Question: I have a storyboard which start with a login page. And I have a User class like this
'''
class User {
// Properties
var firmCode : String
var firmId : String
var userId : String
// Default Initializer
init() {
self.firmCode = ""
self.firmId = ""
self.userId = ""
}
// Defult Initializer with prams
init(firmCode: String, firmId: String, userId: String) {
self.firmCode = firmCode
self.firmId = firmId
self.userId = userId
}
}
'''
I am generating some values in login page, and I can create my User object with these values.
Now I want to make this object global and use this user object in all scene.
How to pass this object to other scenes? For example I want to pass this values with my object to an embed static table view controller like this

Note: Does it matter, the embed controller has a tab bar controller? I guess I need to use my delegate file?
EDIT:
Now I have created my global object like this:
'''
// test value
let firmId = "Company Id"
// Creating user object without user class declaration
NSUserDefaults.standardUserDefaults().setObject(firmId, forKey: "testFirmId")
'''
And trying to get my object like this:
'''
// Creating user variable in other scene by globally
let getValue : AnyObject? = NSUserDefaults.standardUserDefaults().objectForKey("testFirmId")
// checking
println(getValue!)
'''
But now the value return to me as AnyObject, I need the convert it String to apply like this:
'''
someLabel.text = getValue!
'''
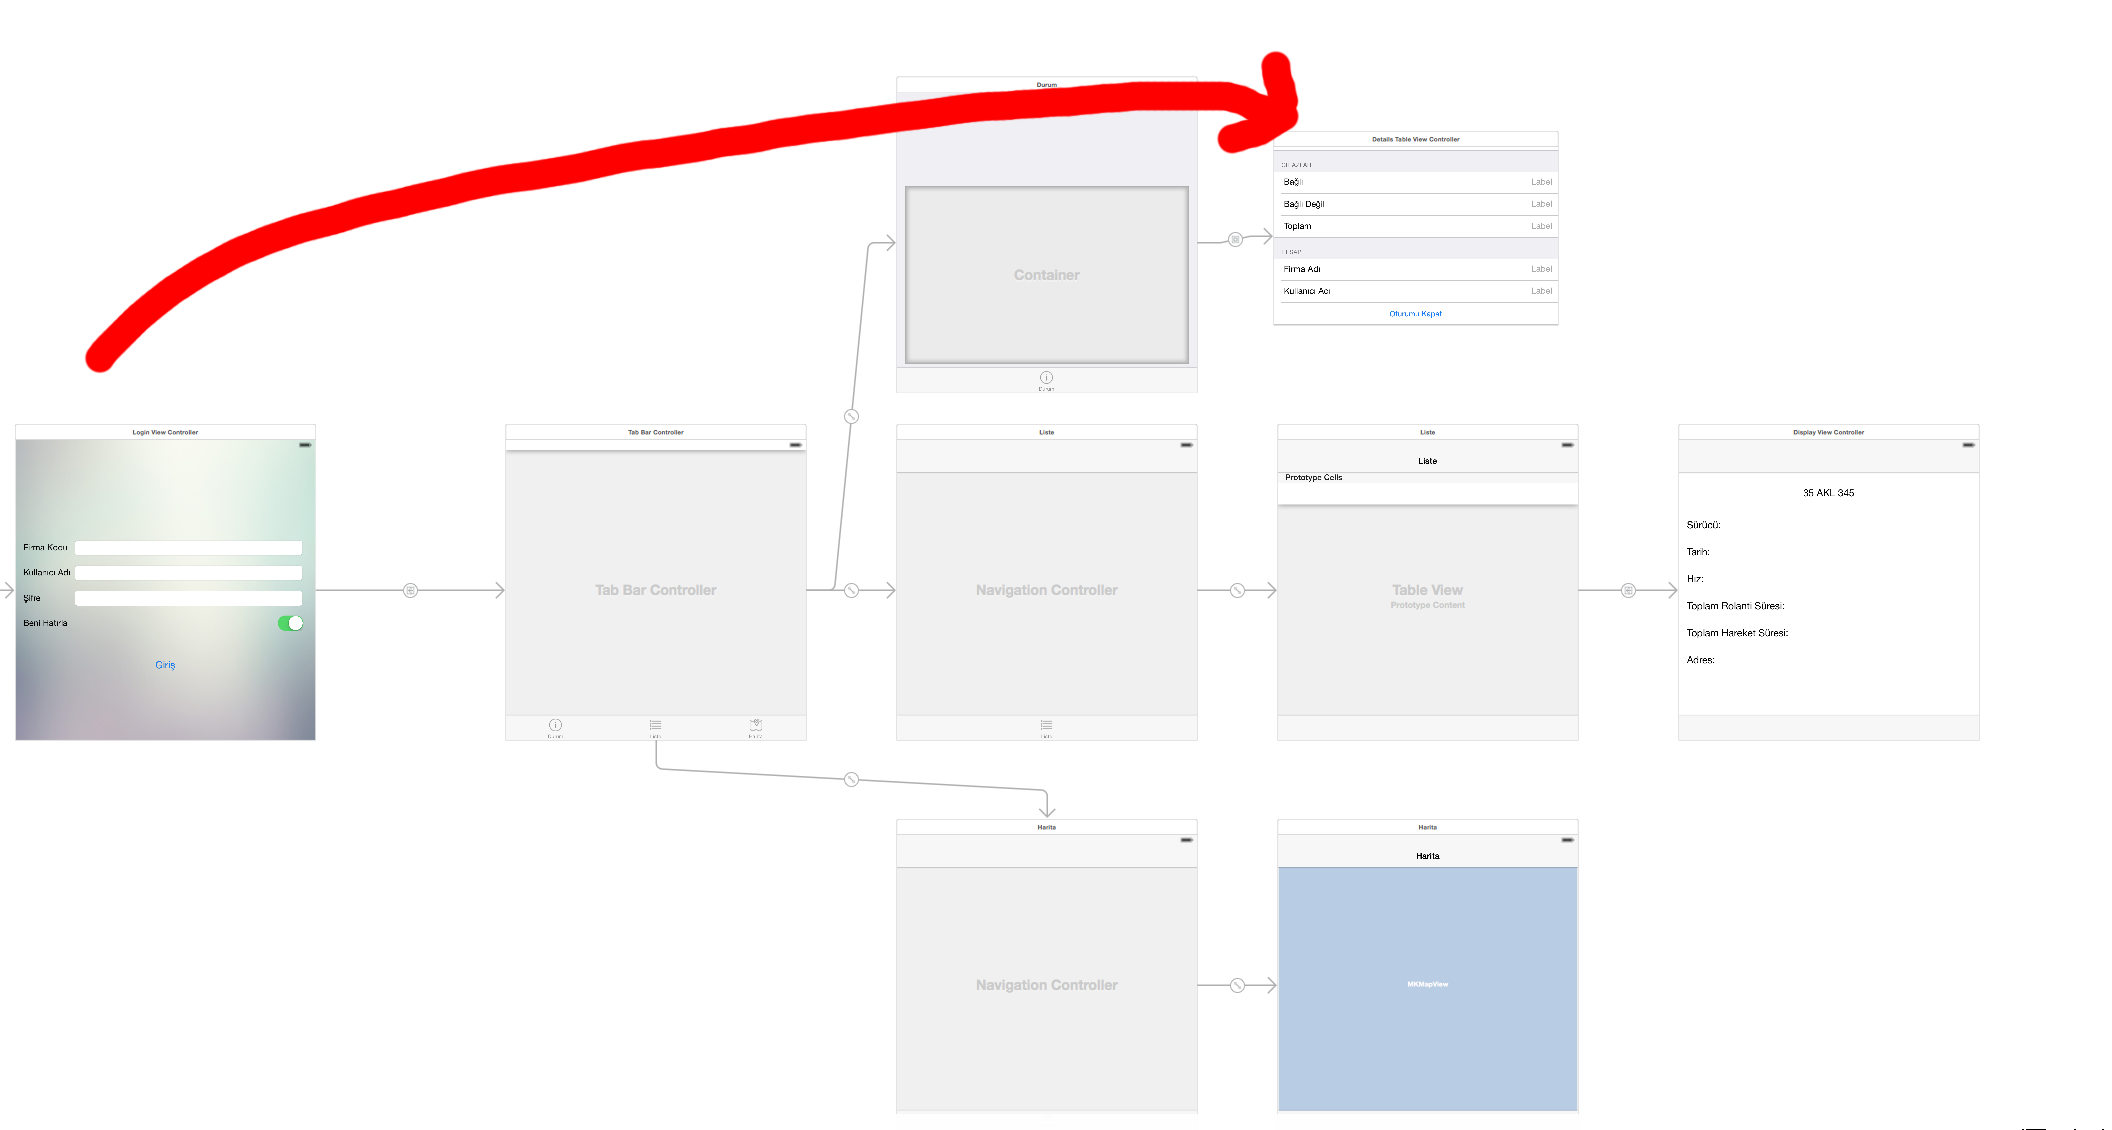
Answer: You can use 'NSUserDefaults' for that like you can store your object this way:
'''
NSUserDefaults.standardUserDefaults().setObject(YourObject, forKey: "YouKey")
'''
After that you can access it in any scene like:
'''
let yourObject: AnyObject? = NSUserDefaults.standardUserDefaults().objectForKey("YouKey")
'''
Hope It will help you.
'NSUserDefaults' is limited in the types it can handle: 'NSData', 'NSString', 'NSNumber', 'NSDate', 'NSArray', and 'NSDictionary'. Thus no Swift objects or structs can be saved.
From the Apple 'NSUserDefaults' Docs:
> A default object must be a property list, that is, an instance of (or
for collections a combination of instances of): NSData, NSString,
NSNumber, NSDate, NSArray, or NSDictionary. If you want to store any
other type of object, you should typically archive it to create an
instance of NSData.
And if you are using 'NSUserDefaults' then you can directly store your instance like shown below:
'''
NSUserDefaults.standardUserDefaults().setObject(test, forKey: "firmCode")
NSUserDefaults.standardUserDefaults().setObject(test, forKey: "firmId")
NSUserDefaults.standardUserDefaults().setObject(test, forKey: "userId")
'''
You Don't need model class for that.